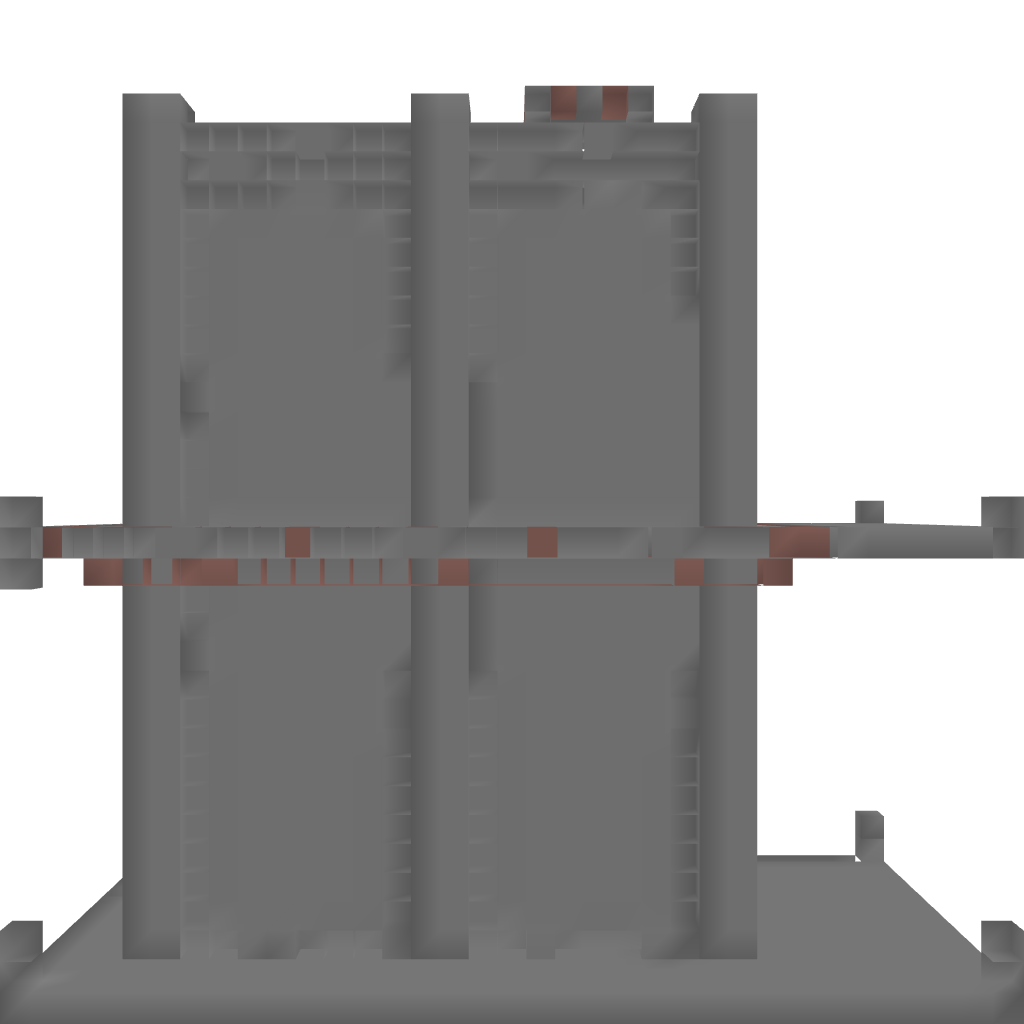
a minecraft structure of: medium castle